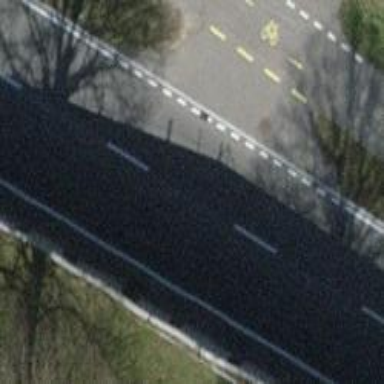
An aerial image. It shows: Secondary road.